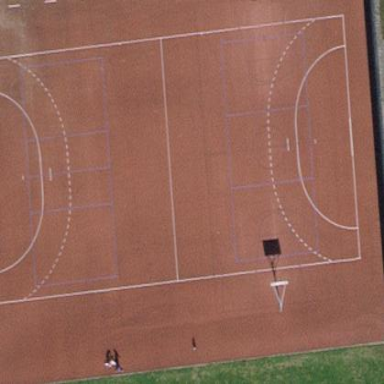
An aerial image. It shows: Tartan basketball court situated on pitch designated for leisure land.